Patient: sex F, age 58
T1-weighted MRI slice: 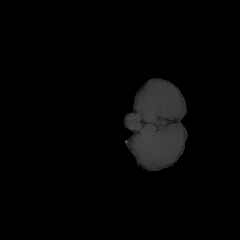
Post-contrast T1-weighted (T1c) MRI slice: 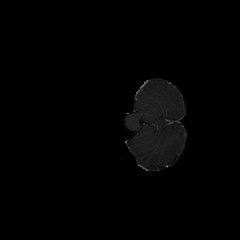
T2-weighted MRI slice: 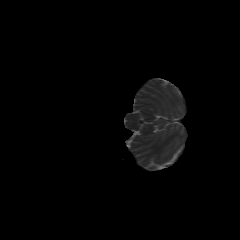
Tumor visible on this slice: no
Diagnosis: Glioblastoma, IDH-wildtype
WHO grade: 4